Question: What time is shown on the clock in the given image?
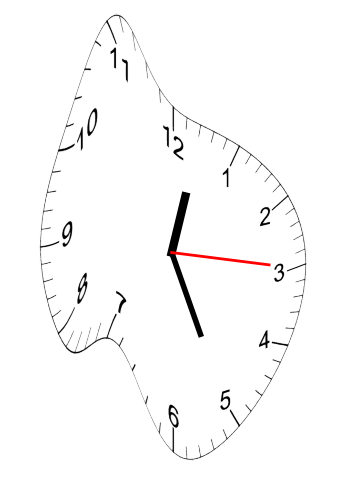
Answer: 12:25:15